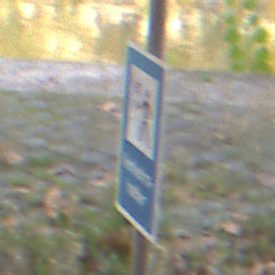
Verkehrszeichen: Verkehrshelfer
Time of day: MorningAfternoon
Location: Outdoor (Suburban)
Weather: PartlyCloudy
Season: NotSpecified
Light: Natural